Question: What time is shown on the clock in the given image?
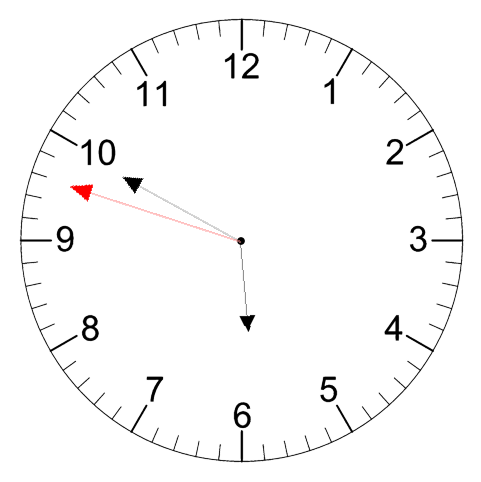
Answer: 05:49:48